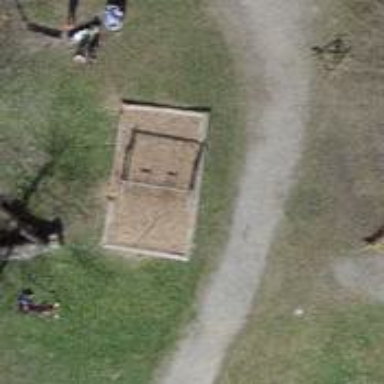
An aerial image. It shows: Playground with swings.